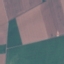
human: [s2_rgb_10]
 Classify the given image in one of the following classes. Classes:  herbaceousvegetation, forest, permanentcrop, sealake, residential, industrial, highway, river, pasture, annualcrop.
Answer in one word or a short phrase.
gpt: AnnualCrop